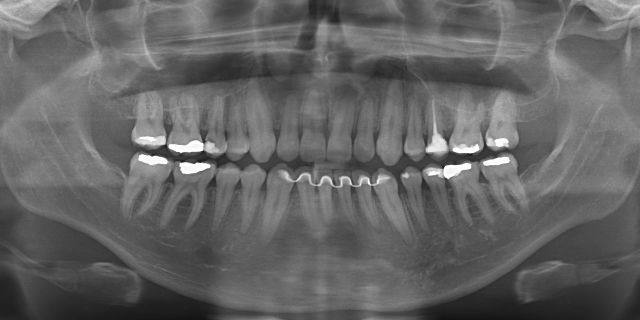
adult